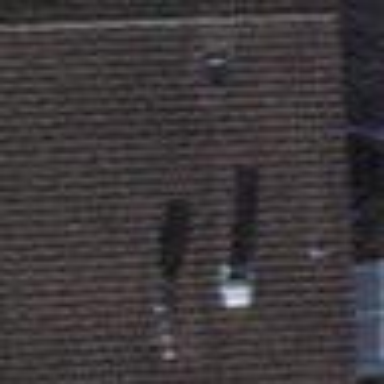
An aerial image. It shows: Semidetached house with tiled roof.